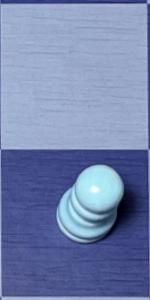
Label: Pawn_White